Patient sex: M
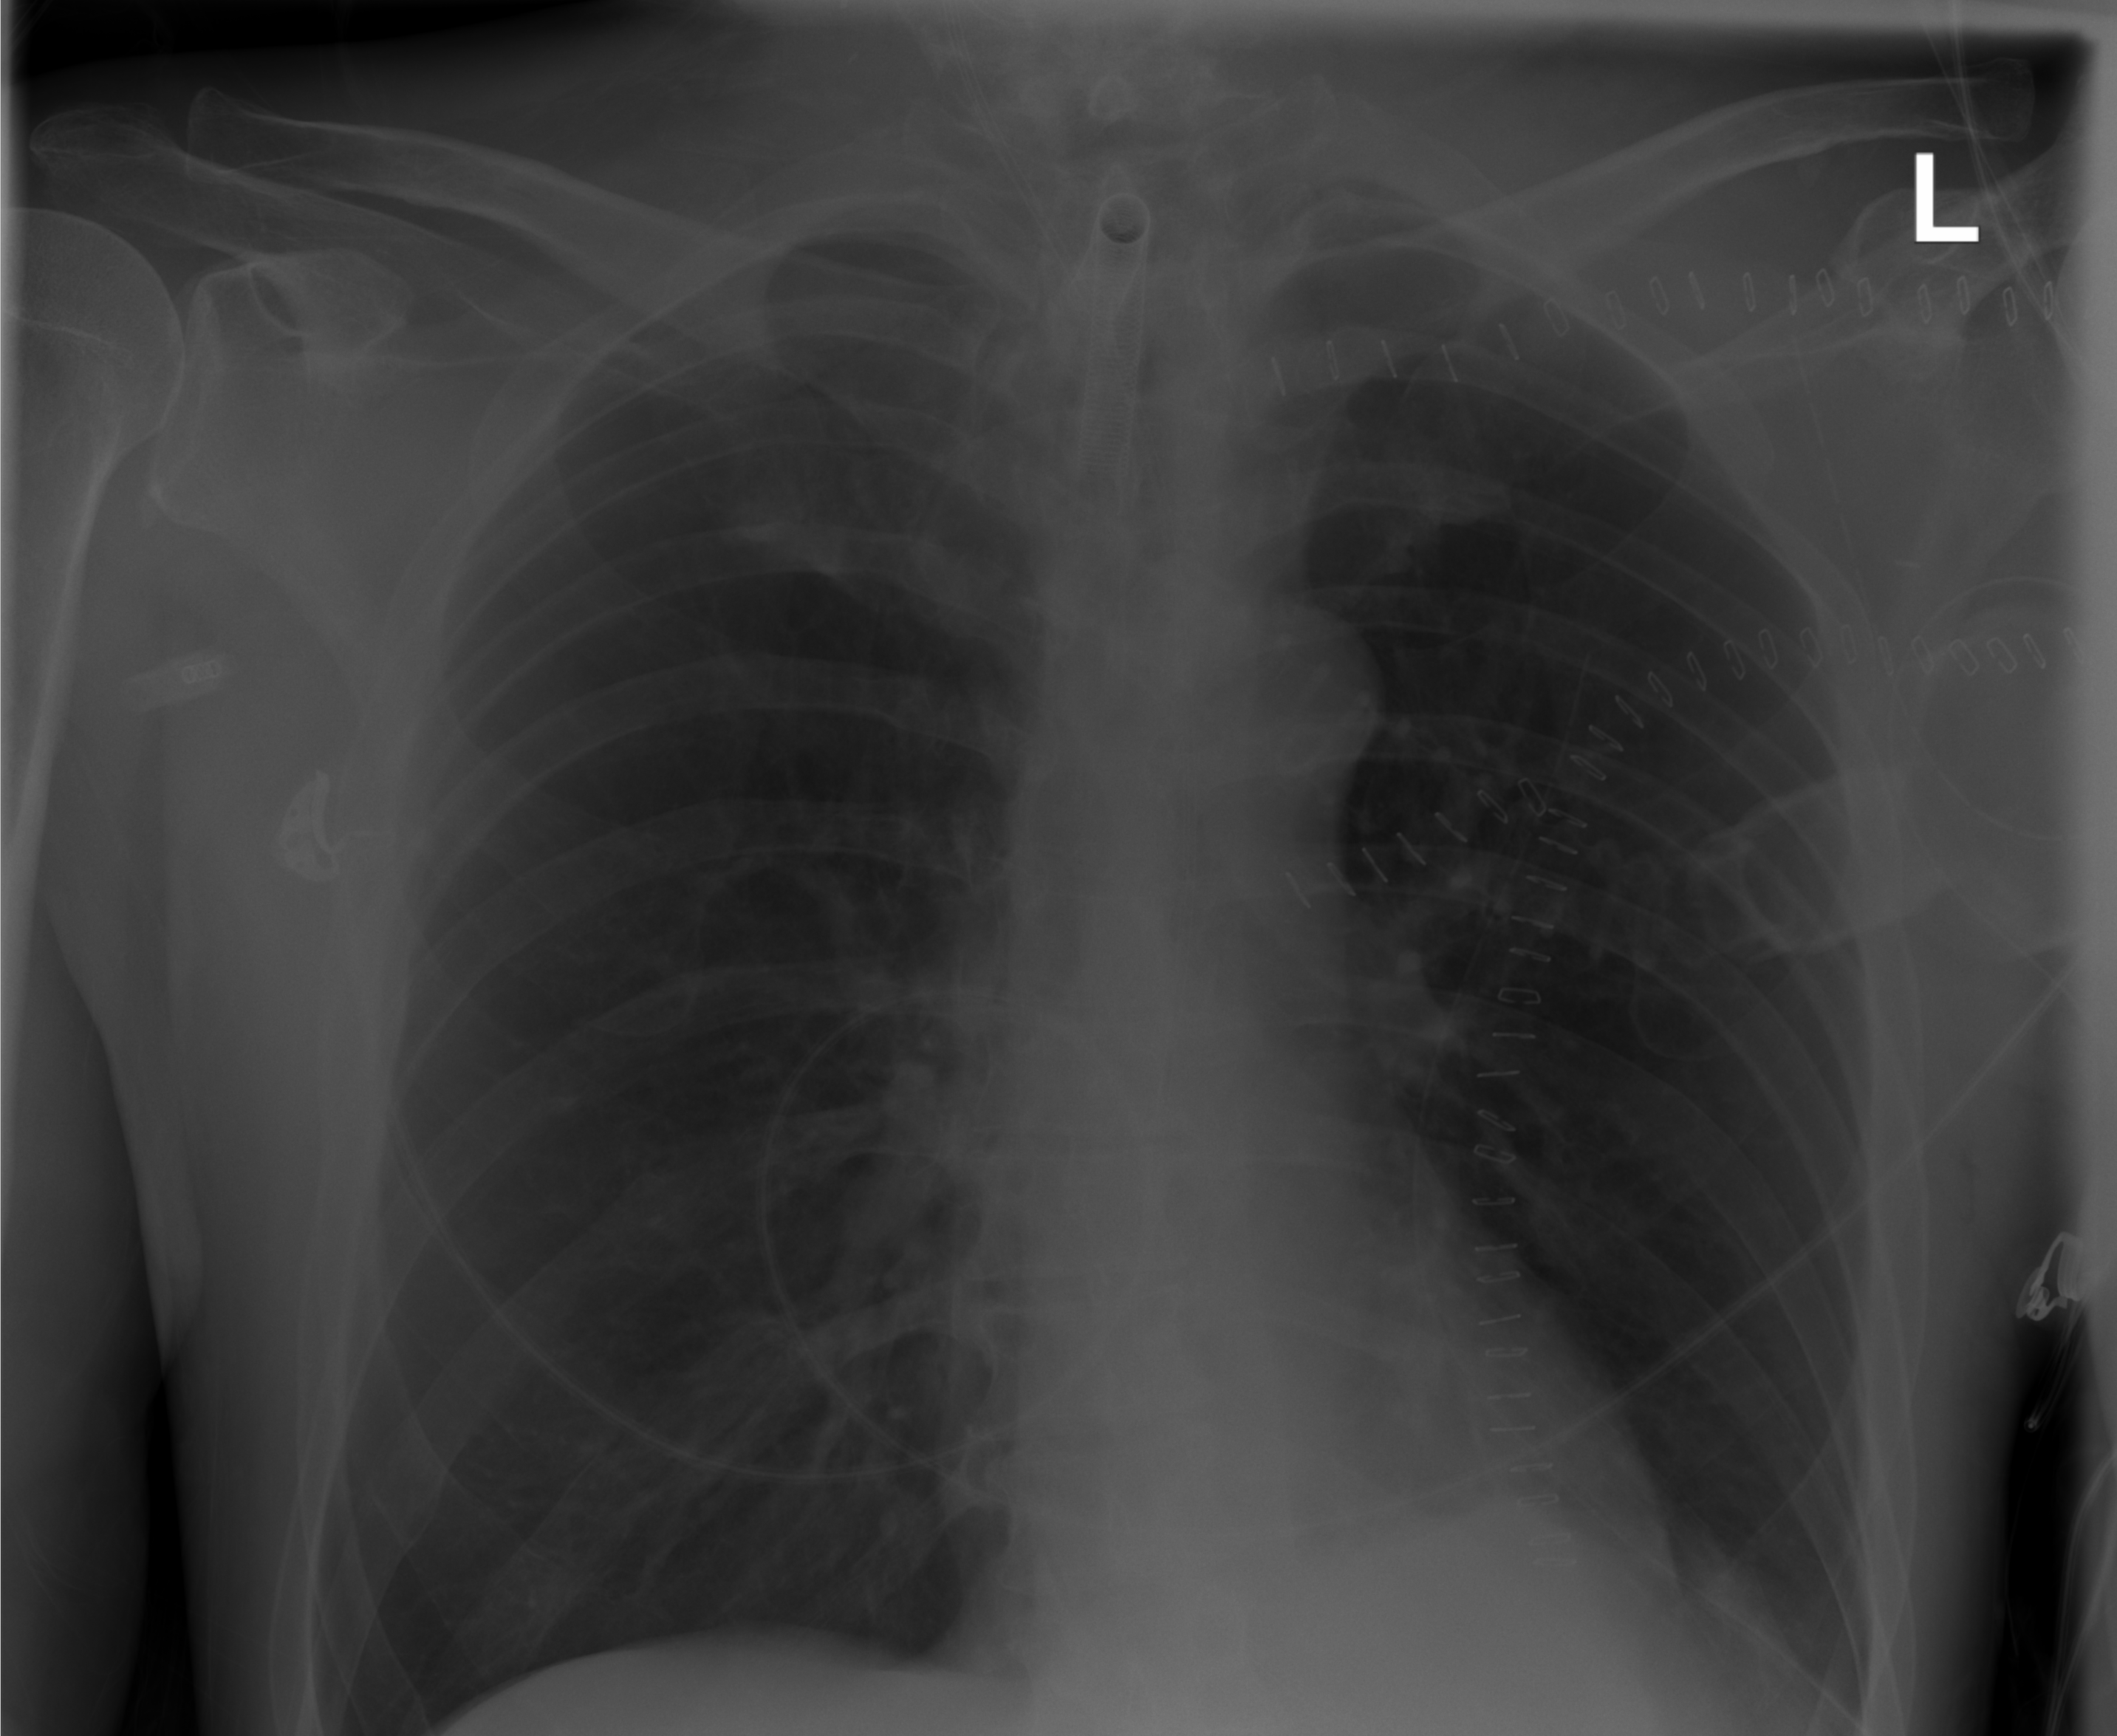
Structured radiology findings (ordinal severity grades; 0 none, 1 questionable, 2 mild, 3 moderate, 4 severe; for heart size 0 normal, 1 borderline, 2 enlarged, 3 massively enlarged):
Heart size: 0
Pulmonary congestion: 0
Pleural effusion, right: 0
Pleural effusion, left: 0
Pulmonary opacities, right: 0
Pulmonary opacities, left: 0
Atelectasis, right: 1
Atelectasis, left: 0